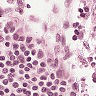
Metastatic tissue present: no